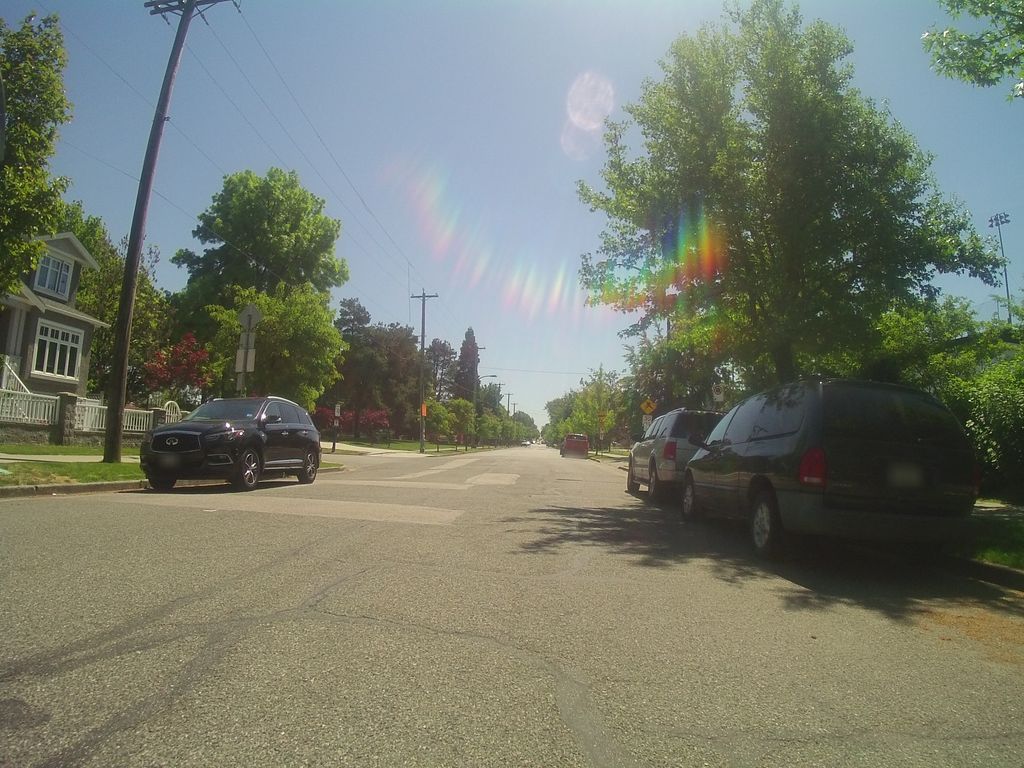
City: vancouver